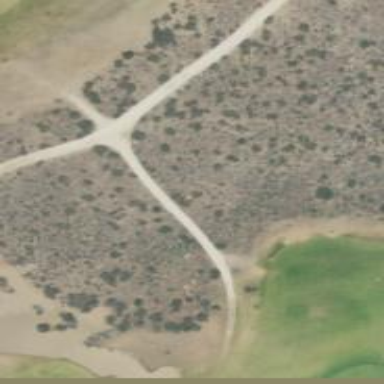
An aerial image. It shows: Service road designated as golf cart path.